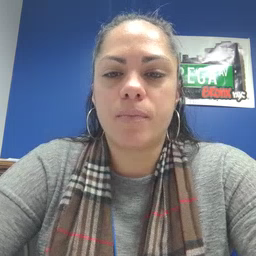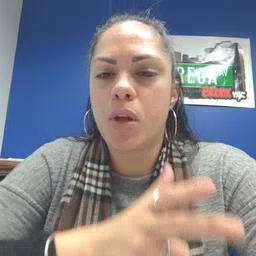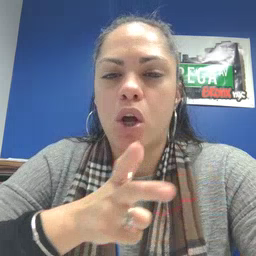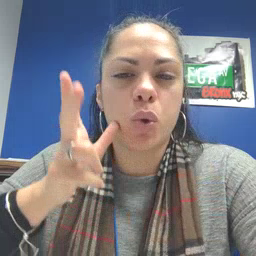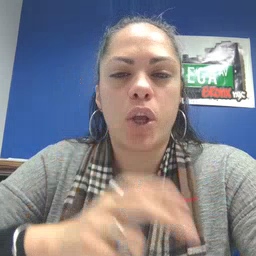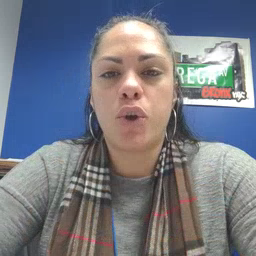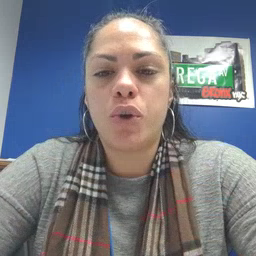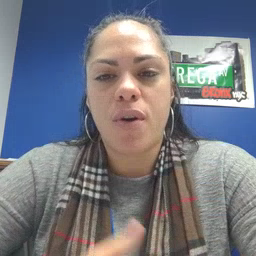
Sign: underwear